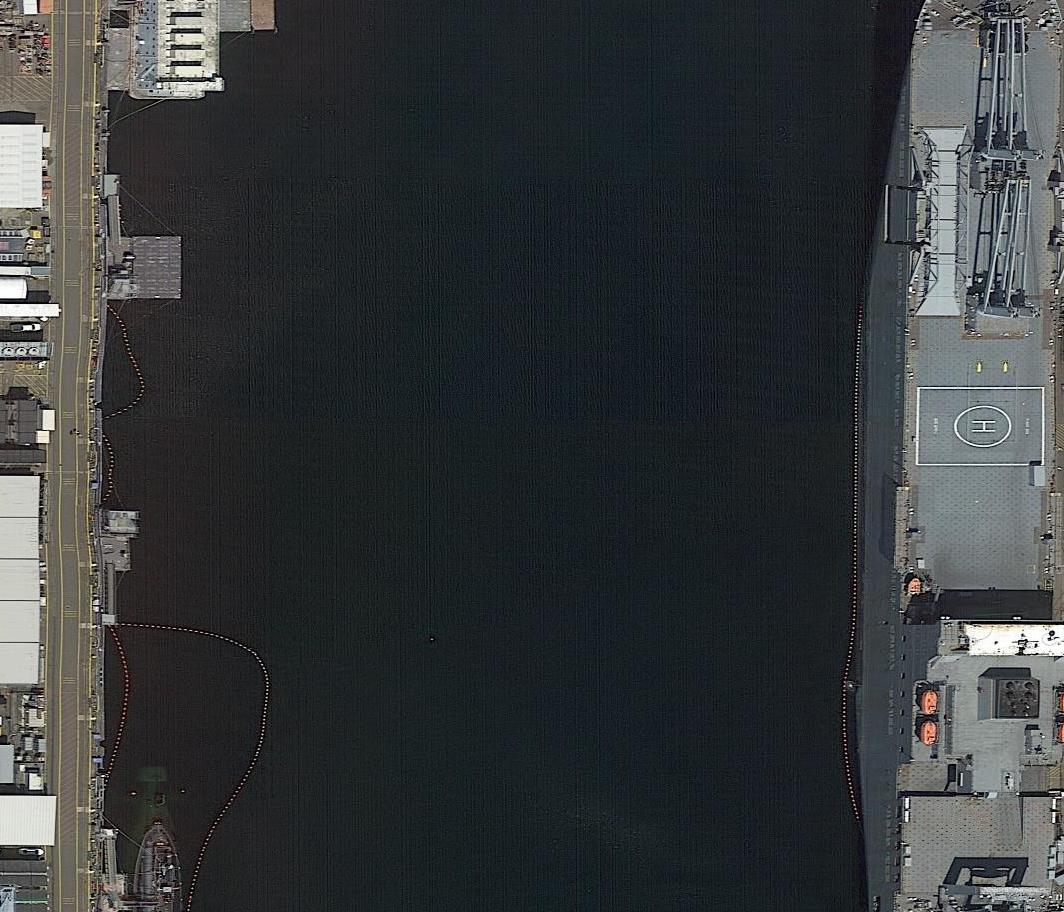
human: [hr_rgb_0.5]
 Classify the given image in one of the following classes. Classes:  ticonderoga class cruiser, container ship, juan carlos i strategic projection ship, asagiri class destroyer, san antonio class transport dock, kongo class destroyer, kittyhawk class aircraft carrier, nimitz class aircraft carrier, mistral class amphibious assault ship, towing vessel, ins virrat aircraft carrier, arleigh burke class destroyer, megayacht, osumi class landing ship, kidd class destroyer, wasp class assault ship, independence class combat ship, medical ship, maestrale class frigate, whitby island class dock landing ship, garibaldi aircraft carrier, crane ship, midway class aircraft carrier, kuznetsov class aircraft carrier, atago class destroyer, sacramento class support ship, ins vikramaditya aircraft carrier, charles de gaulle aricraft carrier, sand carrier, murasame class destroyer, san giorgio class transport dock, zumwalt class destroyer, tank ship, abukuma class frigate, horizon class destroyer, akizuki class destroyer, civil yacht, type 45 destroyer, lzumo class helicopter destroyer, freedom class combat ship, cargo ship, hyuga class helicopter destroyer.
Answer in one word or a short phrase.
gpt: Crane ship